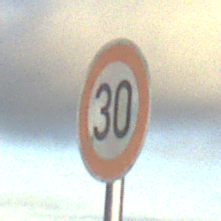
Verkehrszeichen: Geschwindigkeit30
Umgebung: Outdoor, Nature
Tageszeit: SunriseSunset
Wetter: PartlyCloudy
Licht: Natural
Jahreszeit: NotSpecified
Kontrast: HighContrast